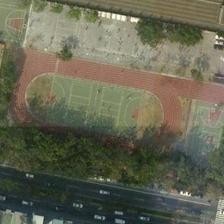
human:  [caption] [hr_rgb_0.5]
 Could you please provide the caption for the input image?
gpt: this road traffic is relatively large, and many people can be seen playing basketball on the courts .

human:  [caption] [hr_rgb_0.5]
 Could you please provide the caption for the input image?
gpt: a playground with basketball fields semi-surrounded by green trees are next to a road .

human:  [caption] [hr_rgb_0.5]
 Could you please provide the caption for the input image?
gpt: a playground with basketball fields next to it is next to a road .

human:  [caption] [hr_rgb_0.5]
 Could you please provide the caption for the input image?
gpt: some green trees and a playground are between two roads .

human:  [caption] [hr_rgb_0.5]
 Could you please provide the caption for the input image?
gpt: a playground with basketball fields next to it is next to a road .